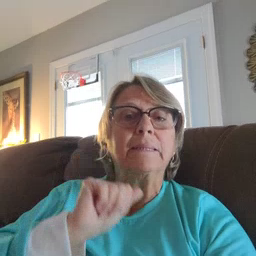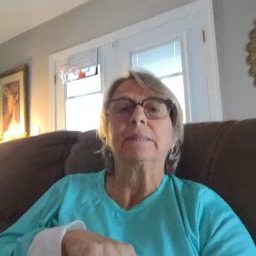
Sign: aunt